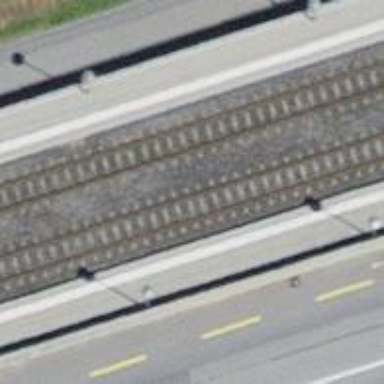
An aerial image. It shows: Stop position for public transport at railway stop.